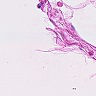
Metastatic tissue present: no